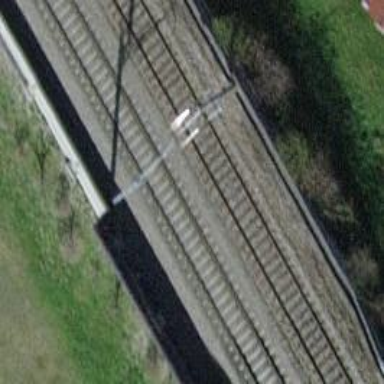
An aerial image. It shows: Single railway track with electrified contact line.